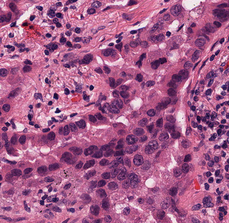
Tumor epithelial tissue: yes
Tumor-associated stroma tissue: yes
Normal tissue: no